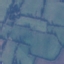
Label: Pasture